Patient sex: M
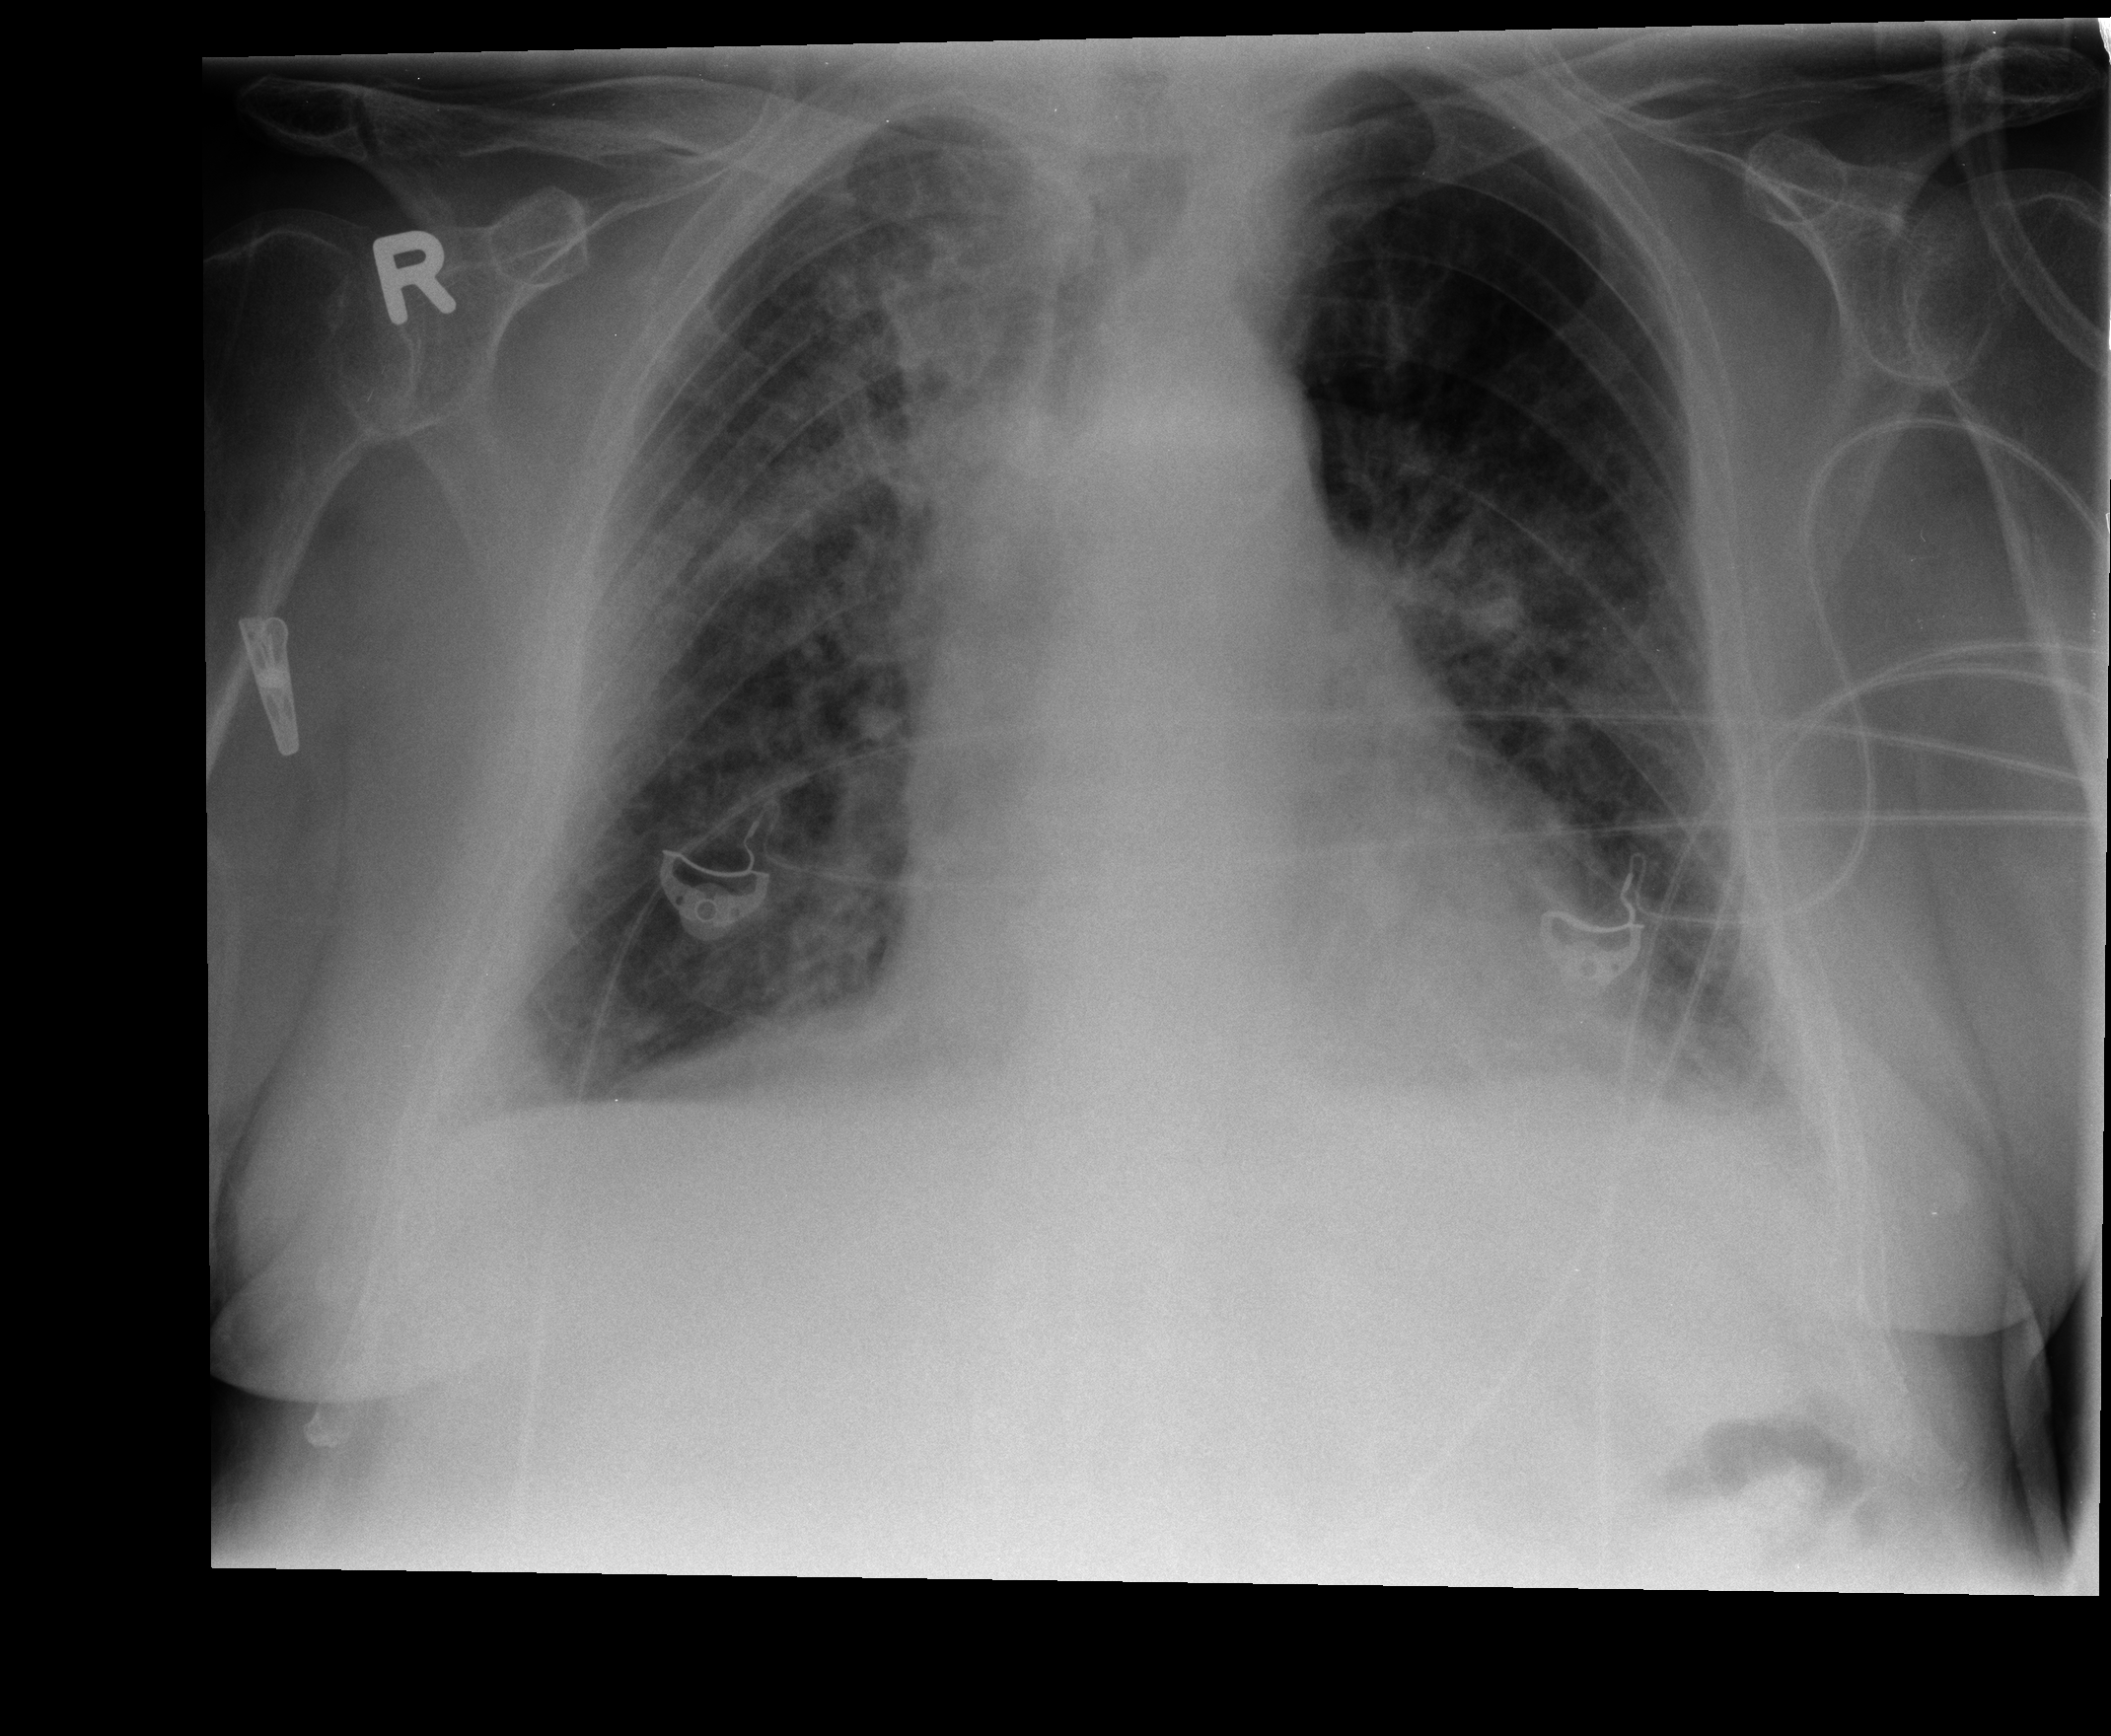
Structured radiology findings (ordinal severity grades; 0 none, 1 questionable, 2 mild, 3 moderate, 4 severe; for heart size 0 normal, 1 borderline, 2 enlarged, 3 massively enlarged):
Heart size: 2
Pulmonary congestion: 2
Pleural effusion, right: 1
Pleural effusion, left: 2
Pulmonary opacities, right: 0
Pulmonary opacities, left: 0
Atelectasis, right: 2
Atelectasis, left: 2